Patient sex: M
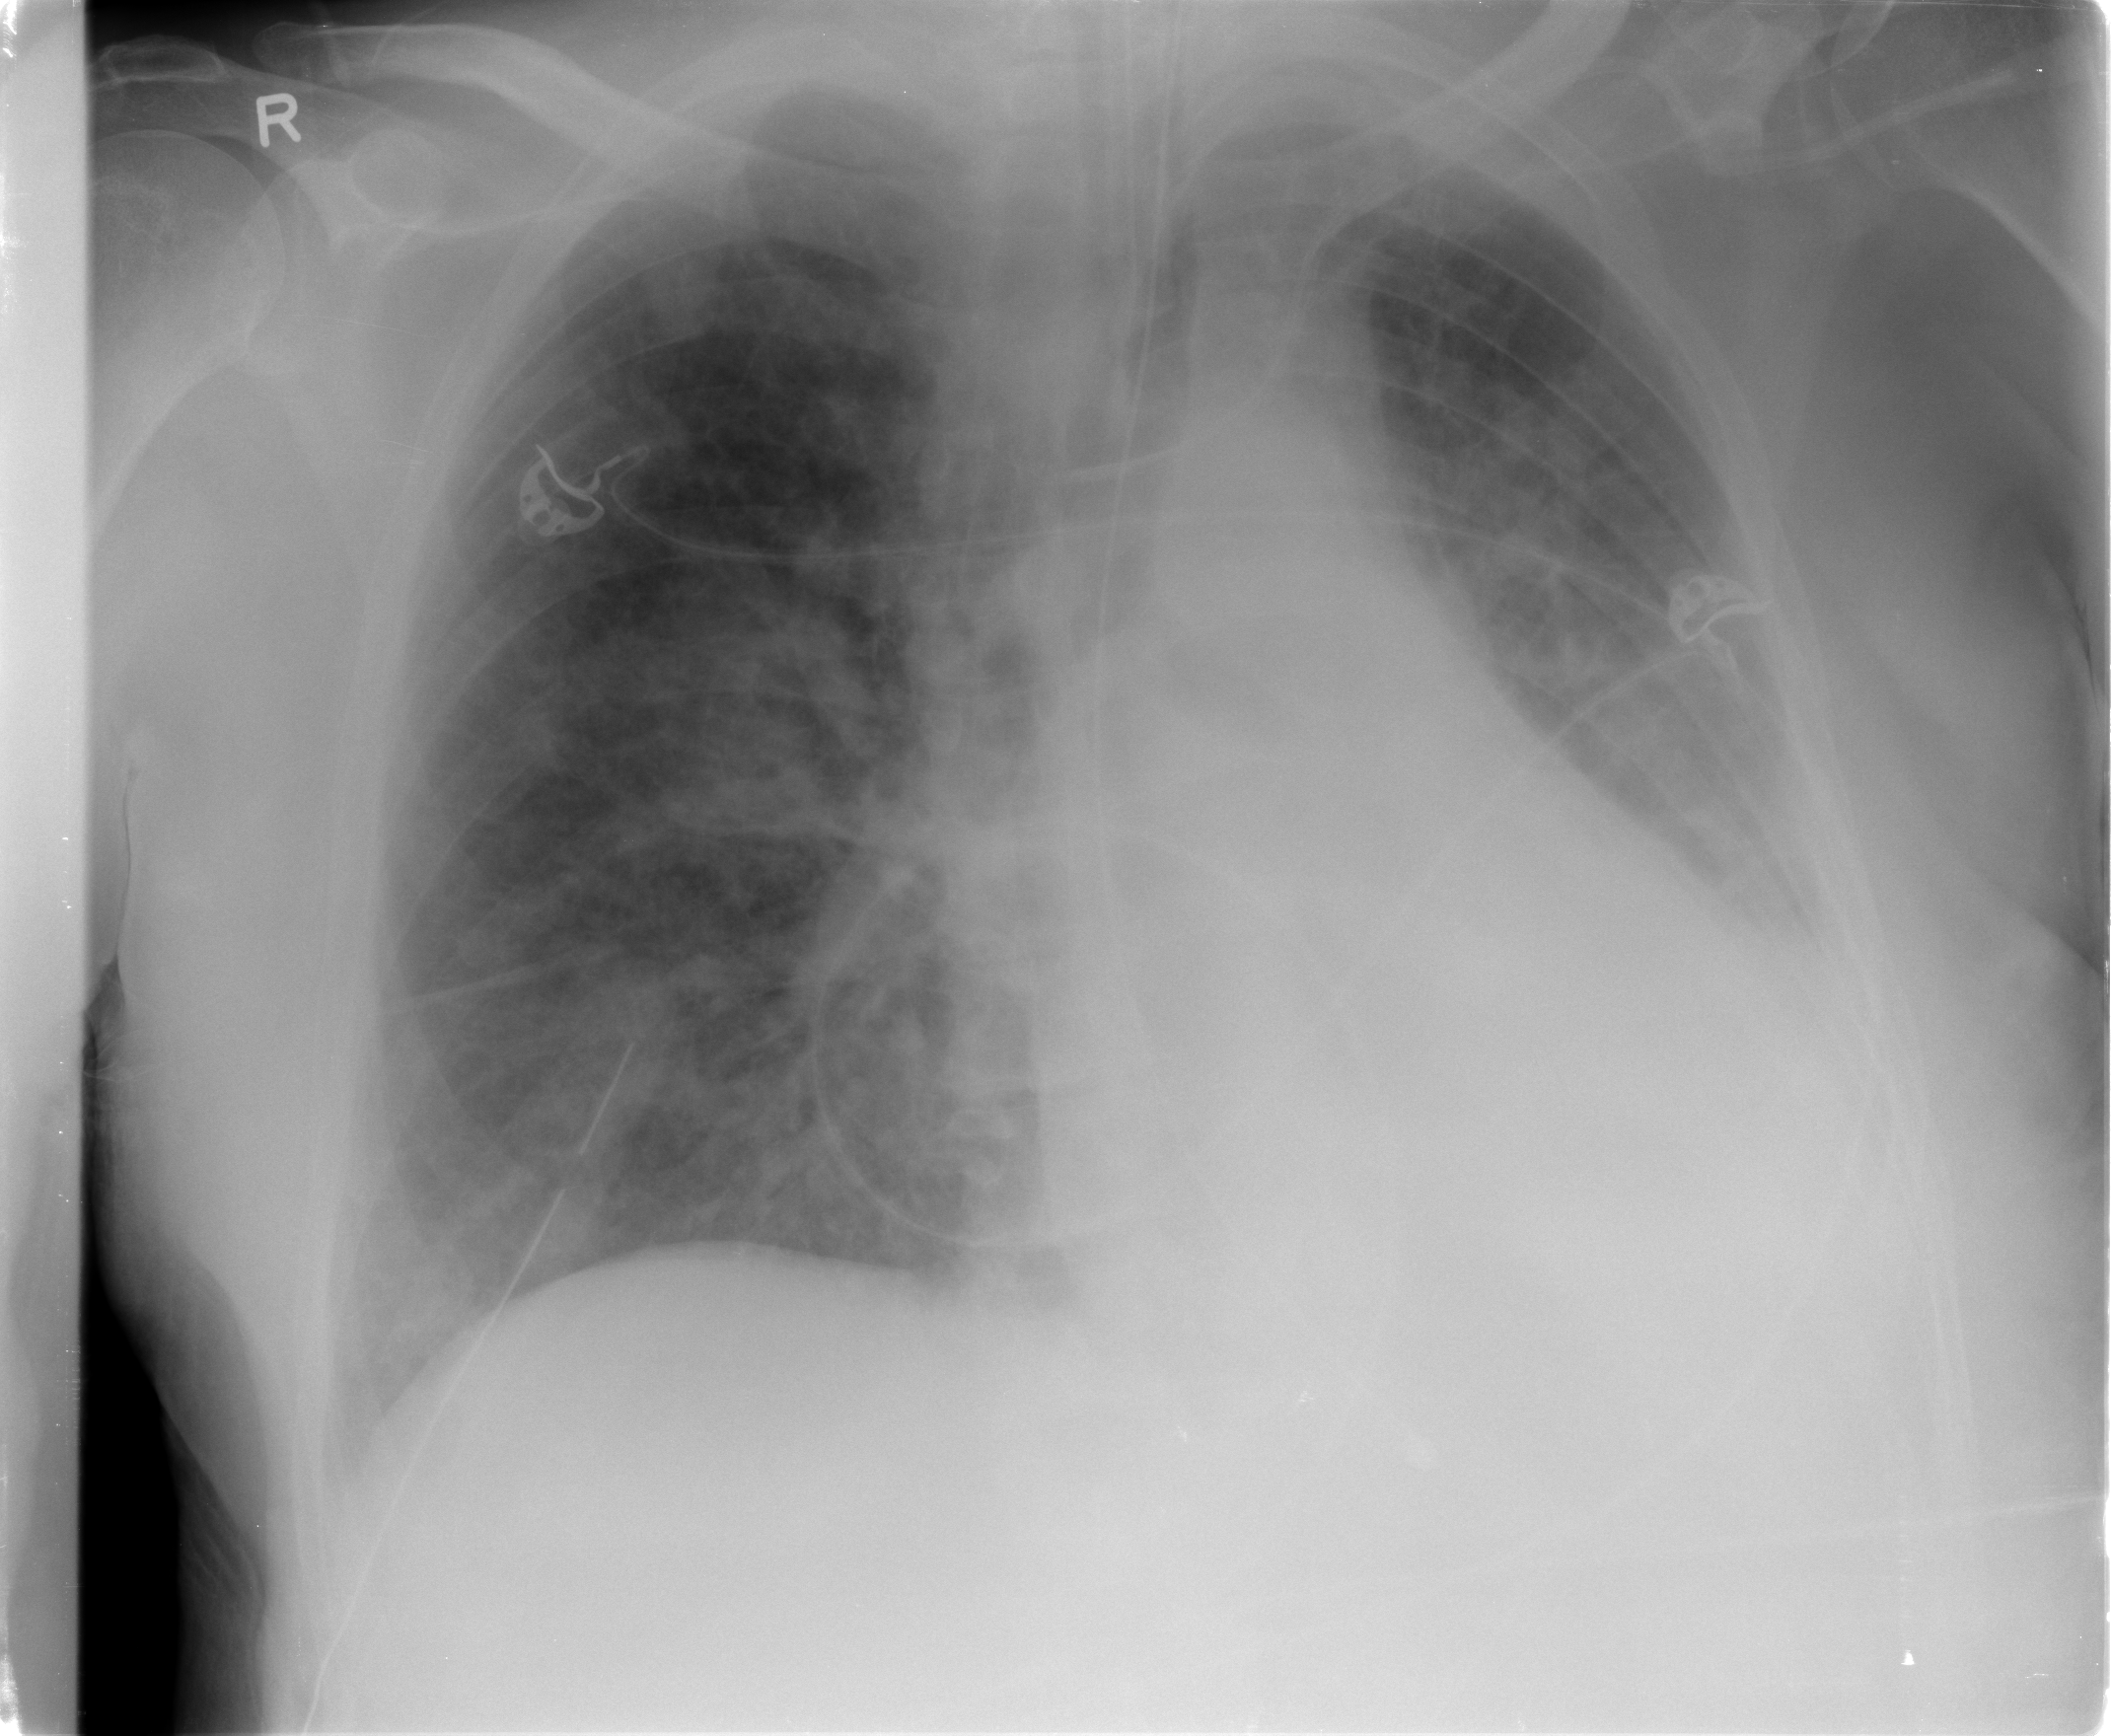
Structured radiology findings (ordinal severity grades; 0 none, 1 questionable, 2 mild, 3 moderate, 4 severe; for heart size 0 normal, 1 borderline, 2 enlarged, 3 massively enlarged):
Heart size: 1
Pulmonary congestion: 2
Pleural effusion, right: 1
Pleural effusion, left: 2
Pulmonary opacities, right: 3
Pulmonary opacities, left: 2
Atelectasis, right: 2
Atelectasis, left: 2